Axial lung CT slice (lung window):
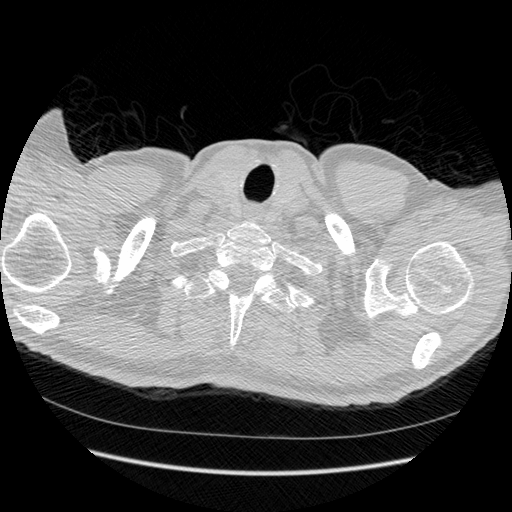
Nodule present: no